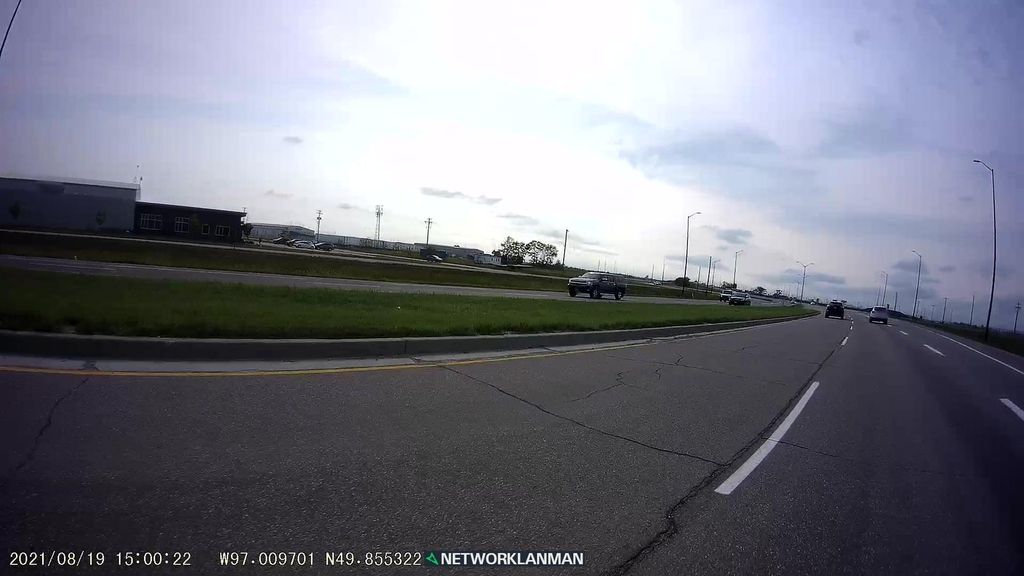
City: winnipeg